Question: I am using a UINavigationController and its bar within my app.
Now I want to change the leftBarButtonItem and rightBarButtonItem positions.
I want them to be on a different x and y position having a custom witdth and height.
But the problem is, that changing the frame does not change anything with the barButtonItem. I do not now why, but the frame always gets resetted to its original coordinates.
Here is my code which I call in viewWillAppear:
'''
UINavigationItem *navItem = [[self.navigationBar items] lastObject];
UIView *rightview = [[UIView alloc] initWithFrame:CGRectMake(0,0,66,30)];
rightview.backgroundColor = [UIColor blueColor];
//add custom view
UIBarButtonItem *search = [[UIBarButtonItem alloc] initWithCustomView:rightview];
navItem.leftBarButtonItem = search;
'''

The view is not starting at 0/0, the x position for example is at 5px insetead of 0.
Any suggestions on how to solve this issue?
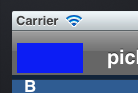
Answer: I dont think you have the ability to move a 'UIBarButtonItem' but you might be able to achieve the same effect by adding that 'UIView' element as a subview to the navigationBar (or 'navItem'). You'll need to play with it a bit. It should allow for much more flexibility.
hope this helps.